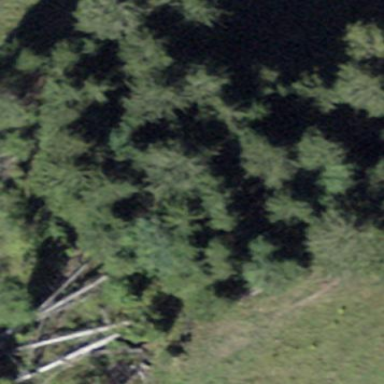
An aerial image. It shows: Forest area.